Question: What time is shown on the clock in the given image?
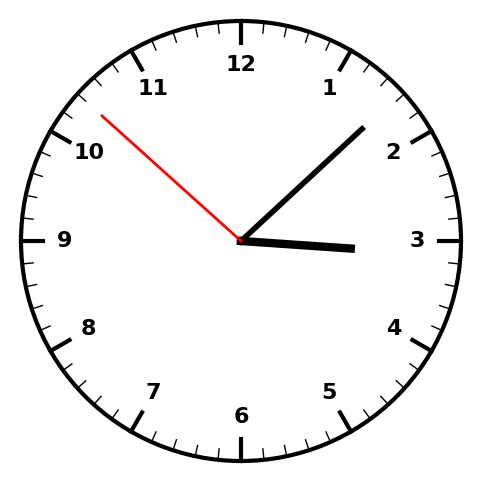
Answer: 03:07:52